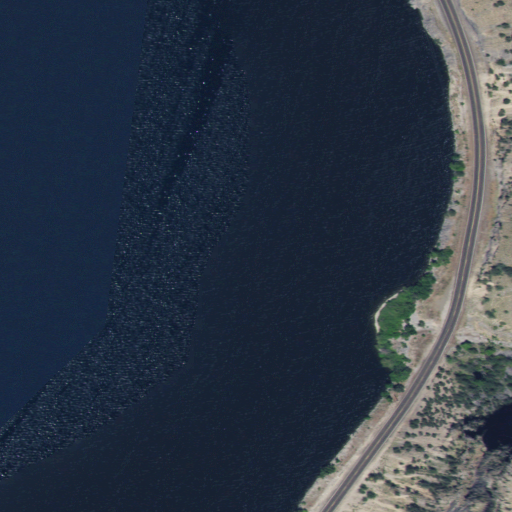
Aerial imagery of valley in Idaho named Dry Gulch containing open water, evergreen forest, grassland, and shrub